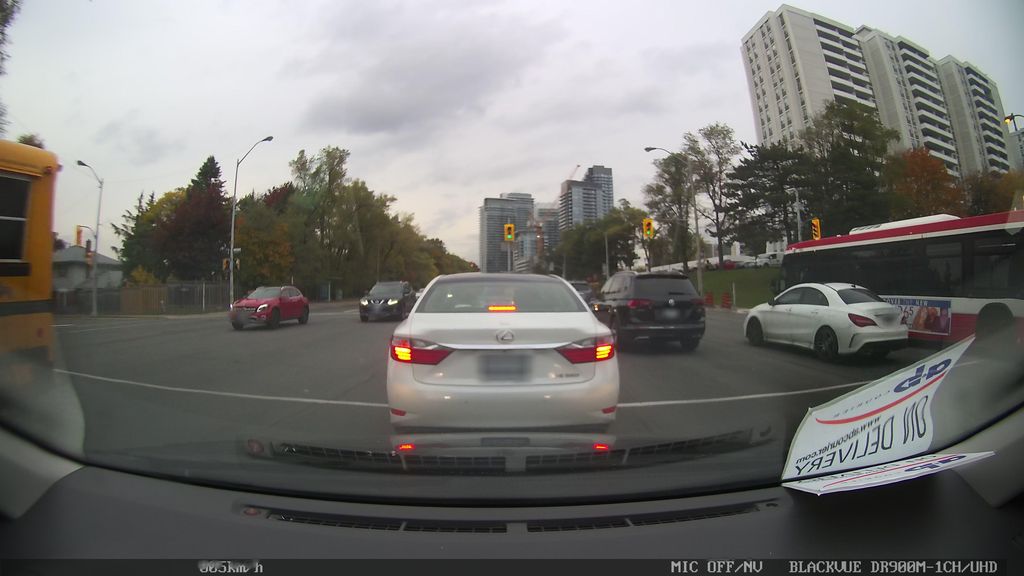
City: toronto